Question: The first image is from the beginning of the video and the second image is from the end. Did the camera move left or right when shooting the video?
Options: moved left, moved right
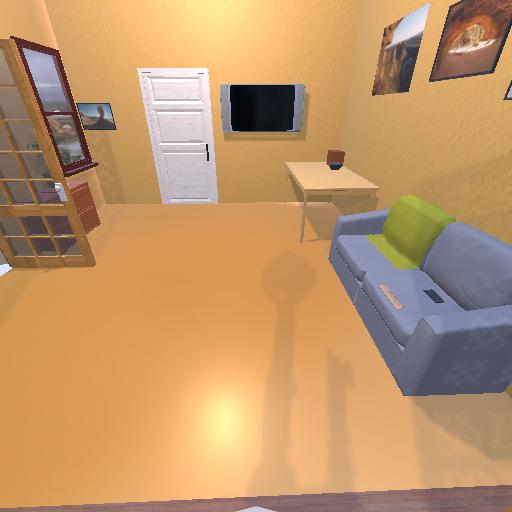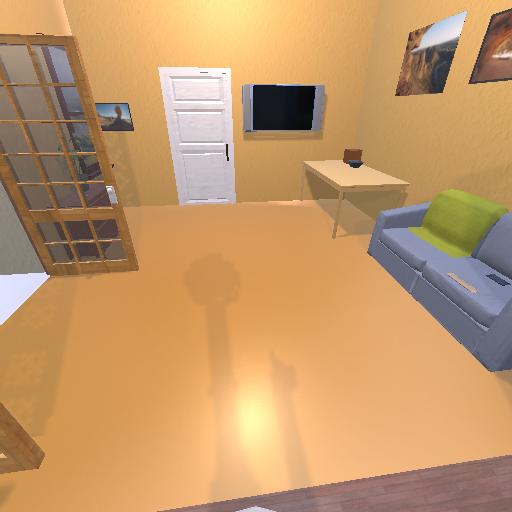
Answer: moved left